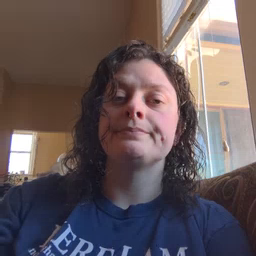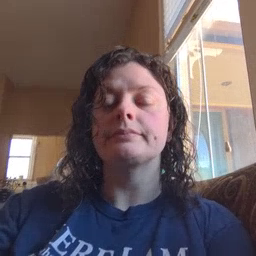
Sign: listen